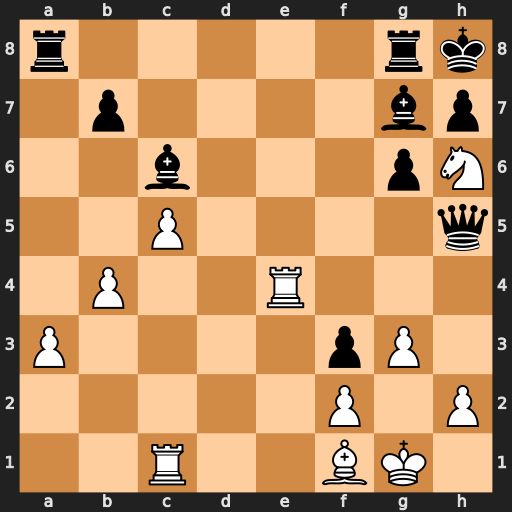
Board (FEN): r5rk/1p4bp/2b3pN/2P4q/1P2R3/P4pP1/5P1P/2R2BK1
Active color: w
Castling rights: -
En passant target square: -
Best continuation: Nf7#